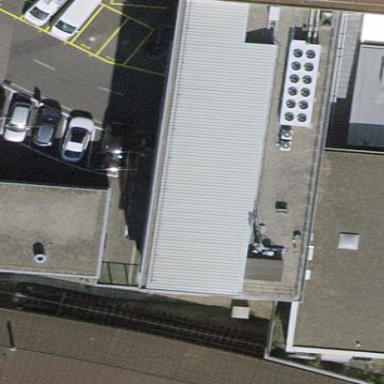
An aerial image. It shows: Office building.